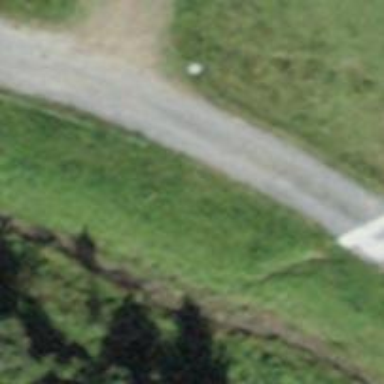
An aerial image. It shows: Track with pebblestone surface. The track type is grade2.